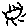
Label: sun